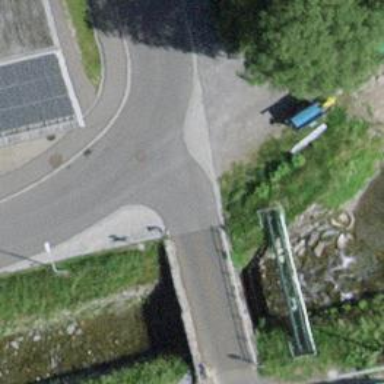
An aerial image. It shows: Residential road with asphalt surface that features bridge.